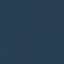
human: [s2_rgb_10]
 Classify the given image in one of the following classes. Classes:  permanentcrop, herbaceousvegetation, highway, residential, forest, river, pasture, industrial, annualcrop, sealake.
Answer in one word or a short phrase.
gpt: SeaLake